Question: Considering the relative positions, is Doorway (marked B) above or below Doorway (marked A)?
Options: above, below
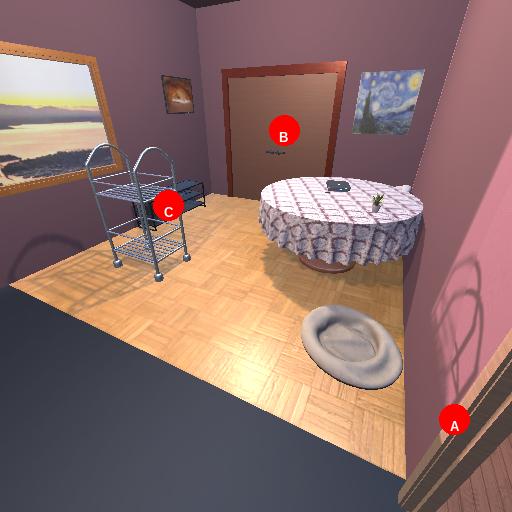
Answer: above